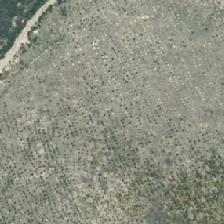
Land cover: harvested_forest